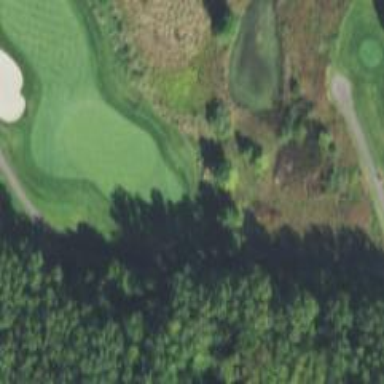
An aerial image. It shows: Path for both road and golf.